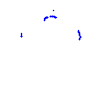
Particle: proton